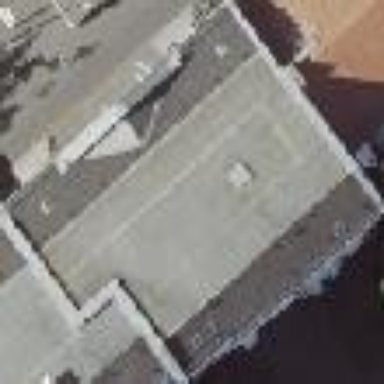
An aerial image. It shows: Building consisting of apartments with double saltbox roof shape.